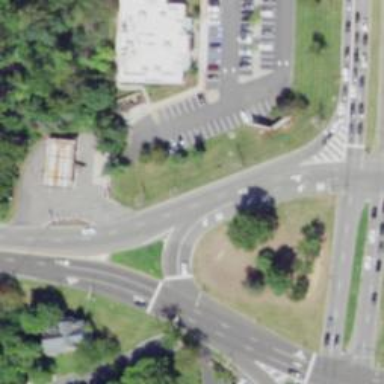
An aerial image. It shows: Circular junction on primary highway.